Question: I'm having a problem that I can't sort it out.
Please take a look at this image first

As you can see, I have been able to request the JSON data from server. The pager shows that there were 4 records. But the records didn't shows in the table.
This is my javascript code
'''
jQuery("#pickFlex66").jqGrid({
url: root + '<?=$mod?>' + '/listpicker',
datatype: "json",
altRows: true,
mtype: 'POST',
colNames:['Code','Company Name'],
colModel:[
{name:'company_code',index:'company_code', width:100},
{name:'company_name',index:'company_name', width:100}
],
rowNum:10,
width: 540,
height: 310,
rowList:[10,20,30],
pager: '#pagerFlex66',
sortname: 'company_code',
shrinkToFit: false,
viewrecords: true,
sortorder: "desc",
caption:"<?=lang("users_title")?>",
onSelectRow: function(id){
}
});
jQuery("#pickFlex66").jqGrid('navGrid','#pagerFlex66',{edit:false,add:false,del:false,search:false});
'''
And here is my JSON data
'''
{
"page": "1",
"total": 0,
"records": "4",
"rows": [{"id":"5","cell":["55-123","123"]},{"id":"3","cell":["123","IBM"]},{"id":"2","cell":["00000","BDO"]},{"id":"1","cell":["000-00","IT GROUP Inc "]}]
}
'''
Is there a mistake in my javascript? Or maybe in my JSON data?
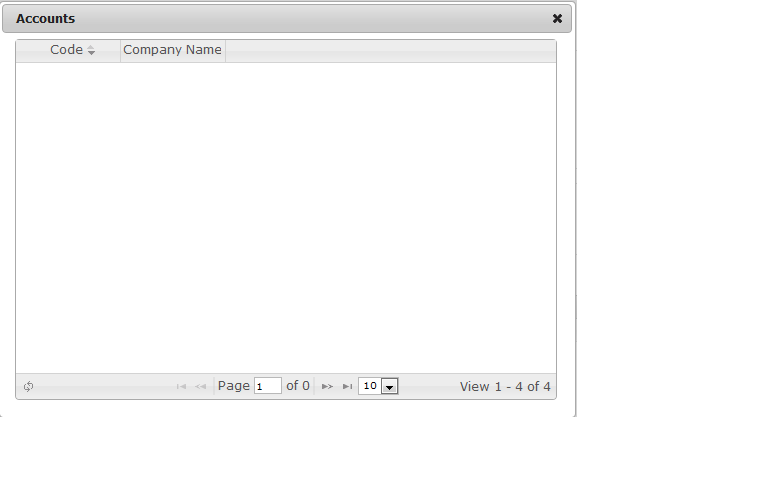
Answer: I agree with Briguy37 that the value '"total": 0' is strange and of cause incorrect. Nevertheless jqGrid should do display all data.
I suppose that you have the problem in the part of your code which you . How you can see from <URL> the code which you posted can do read and display the JSON data.